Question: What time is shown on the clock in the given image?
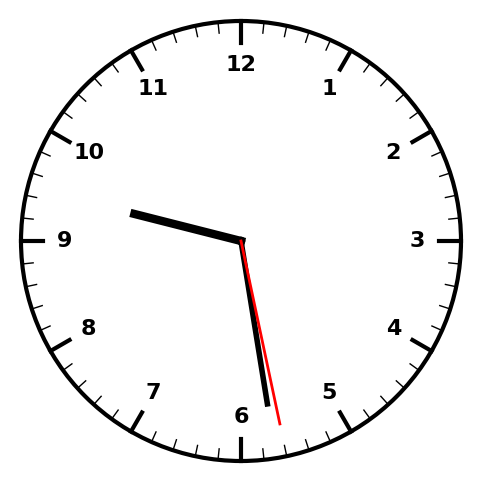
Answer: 09:28:28